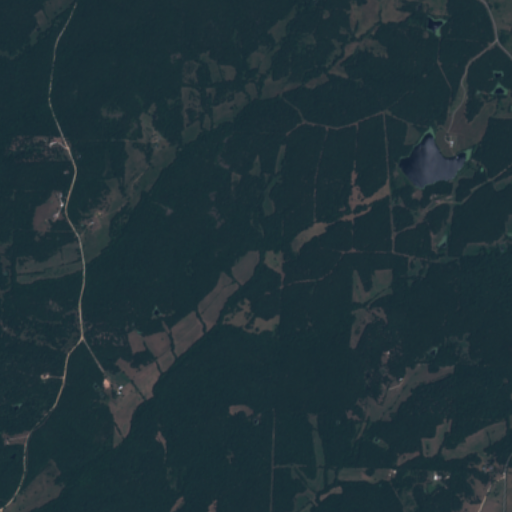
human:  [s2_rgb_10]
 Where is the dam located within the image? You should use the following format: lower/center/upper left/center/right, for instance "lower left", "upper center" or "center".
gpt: The dam is located in the upper right of the image.
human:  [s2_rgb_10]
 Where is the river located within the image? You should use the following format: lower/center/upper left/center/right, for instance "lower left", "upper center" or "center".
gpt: The river is located in the lower left of the image.
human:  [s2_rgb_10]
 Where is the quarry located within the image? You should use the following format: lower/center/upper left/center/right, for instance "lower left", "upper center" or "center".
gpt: There is no quarry in the image.